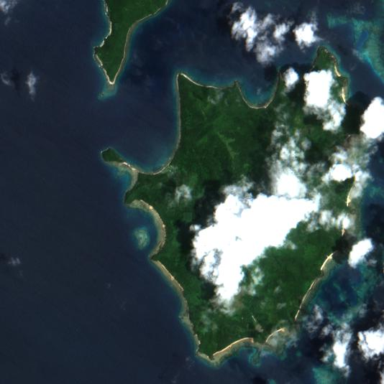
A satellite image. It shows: Island with natural coastline.